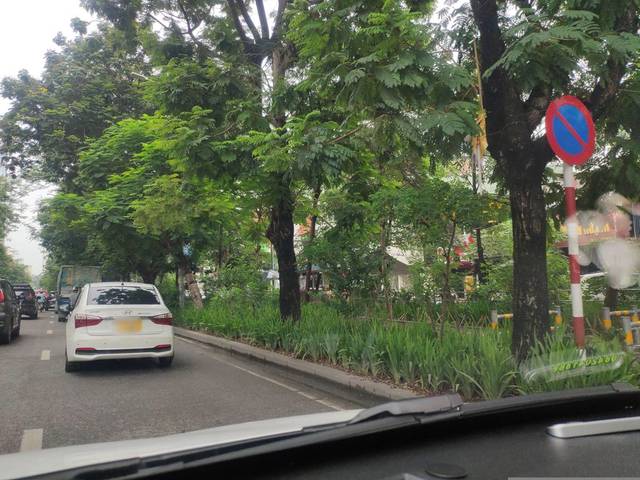
Region: Vietnam
Coordinates: 21.014, 105.819